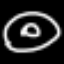
Label: donut